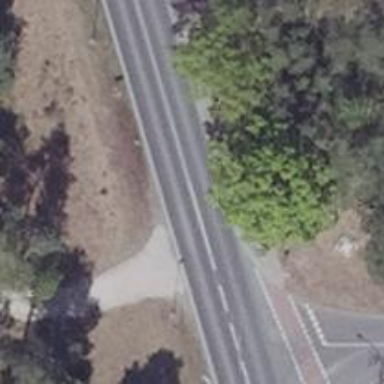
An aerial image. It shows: Tertiary road with asphalt surface.